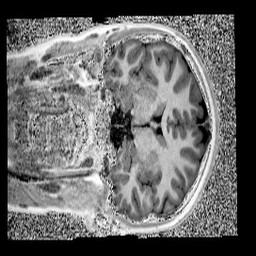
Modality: UNIT1
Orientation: coronal
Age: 12
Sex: female
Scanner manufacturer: siemens
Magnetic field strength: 3 T
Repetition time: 4 s
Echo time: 0.00299 s